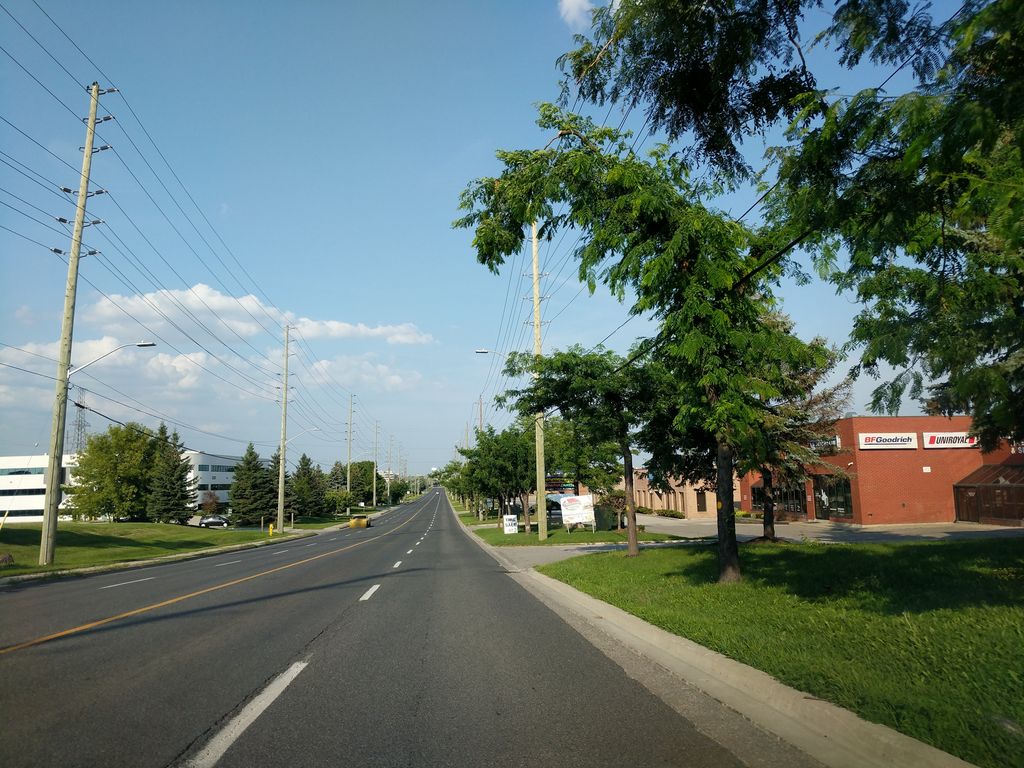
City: toronto